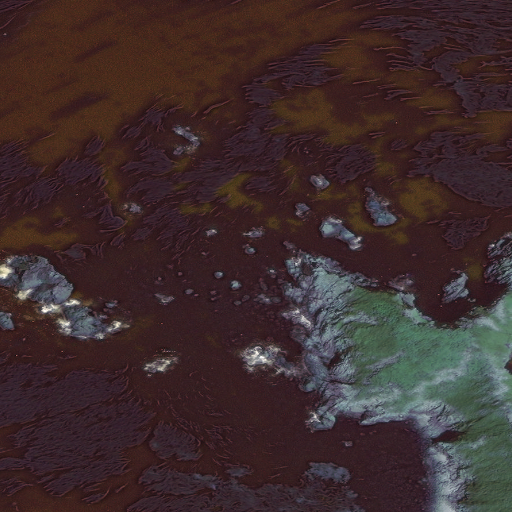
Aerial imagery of island in Alaska named Sanguhmax containing only unknown